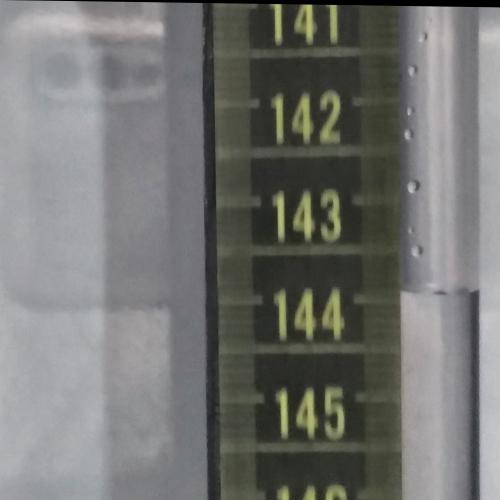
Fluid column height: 143.9 cm